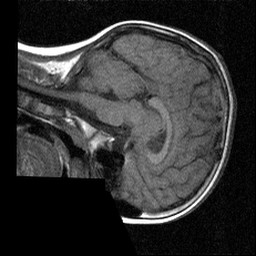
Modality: T1w
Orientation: sagittal
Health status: ill
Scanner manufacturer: siemens
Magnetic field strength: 1.5 T
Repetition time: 0.4 s
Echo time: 0.014 s